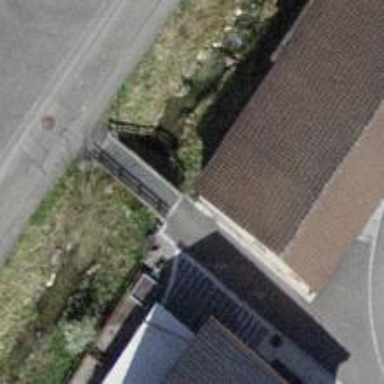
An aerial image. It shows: Path on bridge.